Question: I have a linebreak in a legend in R and my problem is that the graphic looks not as expected.
My minimal example is as follows:
'''
plot(1)
legendLabel<-c("t
u ","tu","wh","trr
ni")
legend("top",legend=legendLabel,horiz=TRUE,fill=c("red","blue","gray","black"))
'''
I would expect that the upper and lower margin of the legend is equal, but this is not the case.
As you can see in the attached image, the lower margin is smaller then the upper.
Does anybody have an idea how to fix it or can anyone tell me what the problem is?
Thanks.
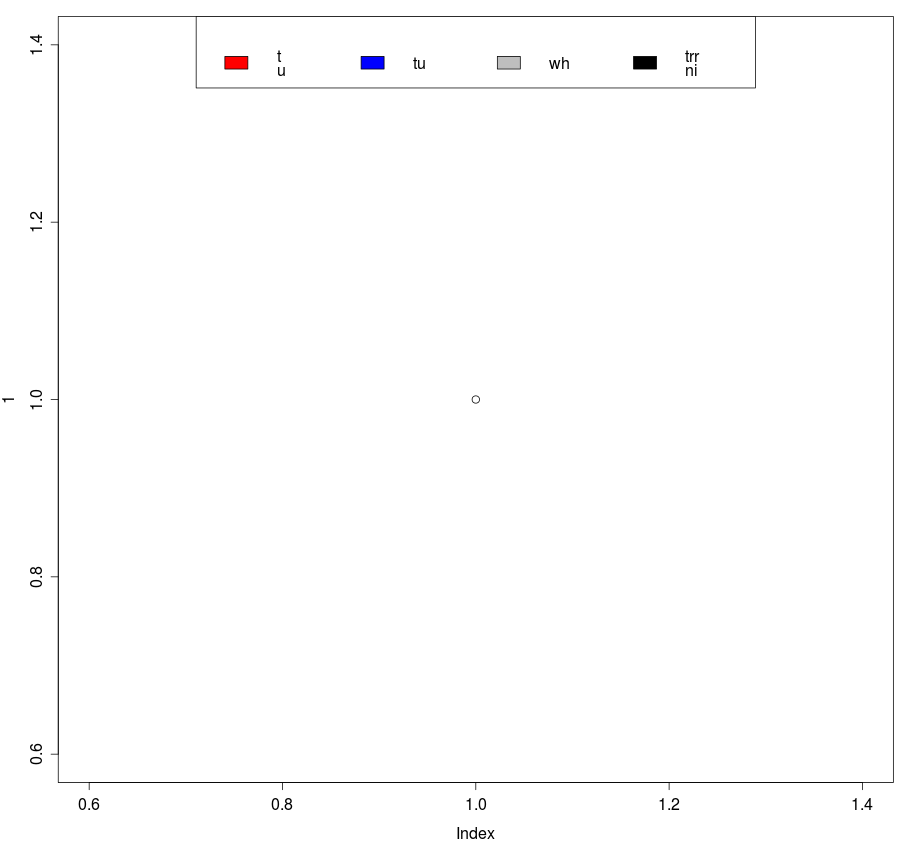
Answer: Thanks to @'Marc in the box' I found a good working solution.
Disable the box as he told with 'bty="n"' and then
'''
ld<-legend("top",legend=legendLabel, cex=0.65, fill=colorNames, horiz=TRUE,bty="n")
height<-(ld$rect$top-ld$text$y[1])*2
xs <- c(ld$rect$left, ld$rect$left, ld$rect$left+ld$rect$w, ld$rect$left+ld$rect$w)
ys <- c(ld$rect$top, ld$rect$top-height, ld$rect$top-height, ld$rect$top)
polygon(x = xs , y = ys)
'''
So I first calculated the distance between the top corner and the dataPoint and afterwords draw with this information a polygon.
Works quite general has far as I have seen.
Thanks.